Question: So, I have a Calendar solution for my employers where I am using a custom look and feel (Synthetica) and each cell in the table holds a 'JPanel' with a list of buttons and a 'PAGE_AXIS' 'BoxLayout'. I am trying to reduce the gaps between each button so that they abut each other, and I've tried setting the borders to null except that destroys the button appearance. I have used the following (as recommended by Oracle to view the actual size of the components) code;
'''
setBorder(BorderFactory.createCompoundBorder(
BorderFactory.createLineBorder(Color.red),
getBorder()));
'''
And this is what I get;

Setting the margin does not work with whatever border version the buttons are using. So, is there any way to find the current border that it's using? So that I can set that border's insets manually, or something like that. Basically, I need the buttons to abut each other. Any ideas?
Clarification: I want the button's themselves to stay the same size, but I want the white space around them (highlighted inside of the red borders) to be gone,
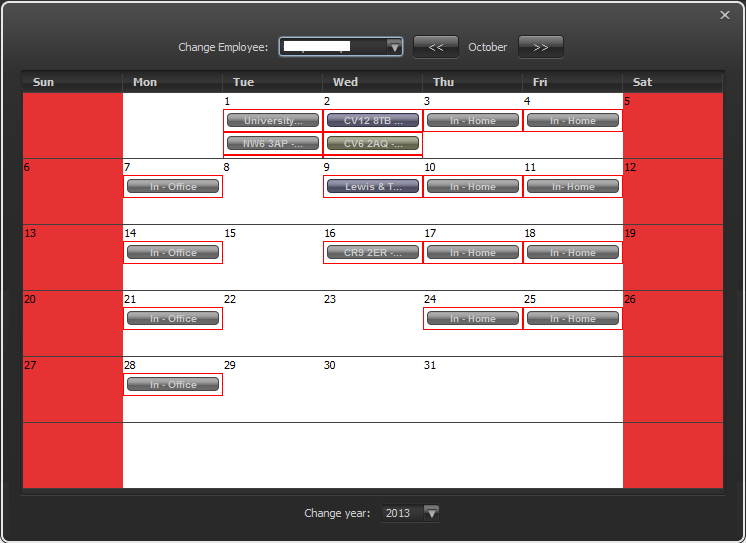
Answer: Several possibilities should be considered:
- Manipulate the button's bound properties: 'setBorderPainted(false)', , as suggested <URL>.